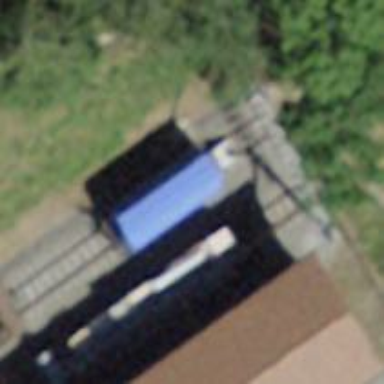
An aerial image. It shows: Railway buffer stop.